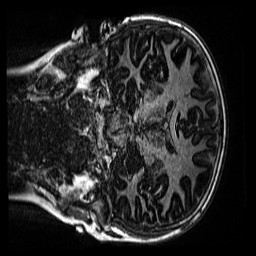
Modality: MP2RAGE
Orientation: coronal
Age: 11
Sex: male
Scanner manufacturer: siemens
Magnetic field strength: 3 T
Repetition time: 4 s
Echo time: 0.00299 s